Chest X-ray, AP view. Patient: 72 years old, sex M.
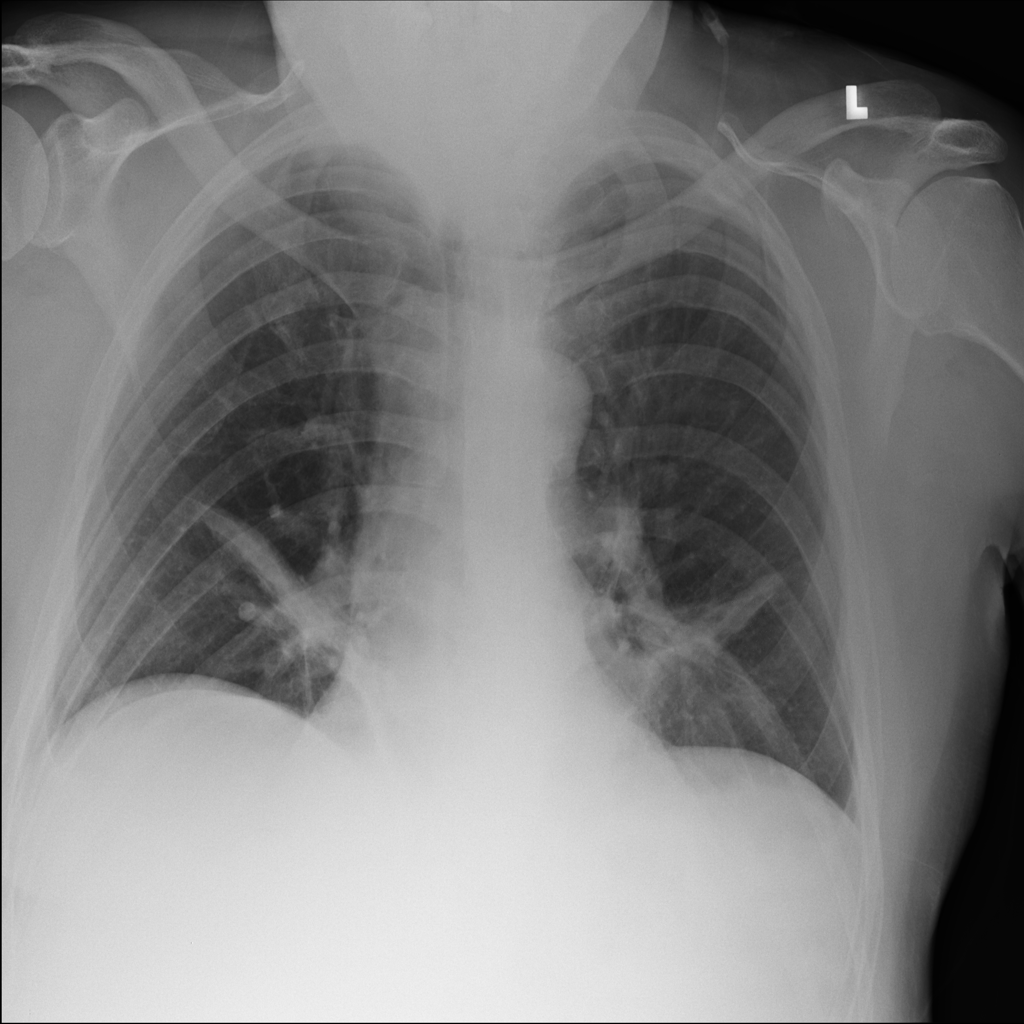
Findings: Atelectasis